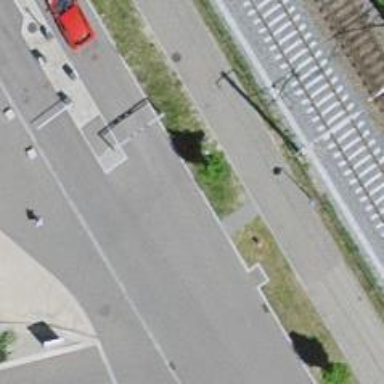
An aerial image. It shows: Lift gate barrier.